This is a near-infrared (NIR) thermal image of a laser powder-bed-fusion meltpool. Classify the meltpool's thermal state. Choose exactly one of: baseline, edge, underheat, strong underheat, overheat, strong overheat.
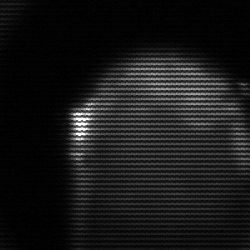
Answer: edge